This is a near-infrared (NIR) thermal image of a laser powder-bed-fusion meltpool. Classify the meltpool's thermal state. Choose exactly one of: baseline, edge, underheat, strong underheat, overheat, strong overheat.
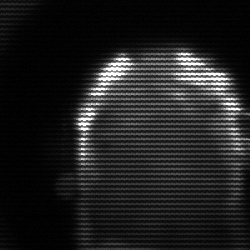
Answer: baseline